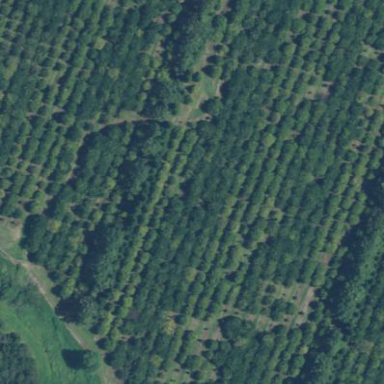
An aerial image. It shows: Orchard filled with macadamia trees.